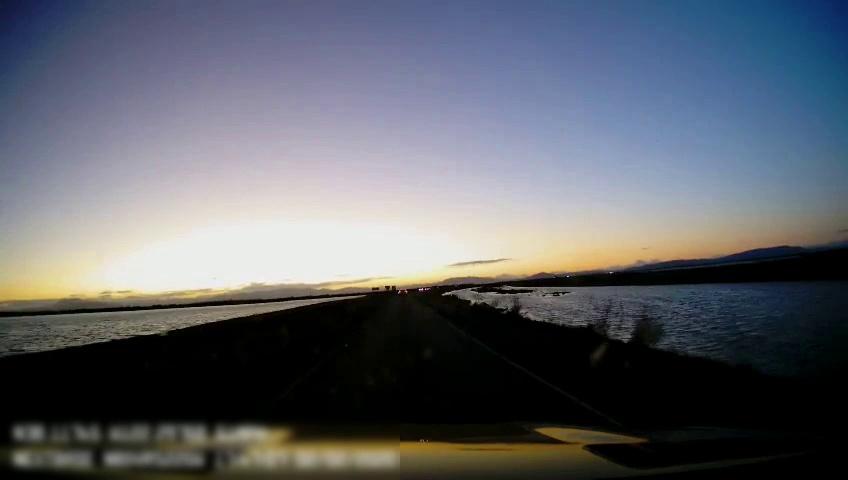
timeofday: Dusk/Dawn/Twilight
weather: Sunny
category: Drivable Space
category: Vehicles | Car
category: Lanes | Current Lane
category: Lanes | Current Lane